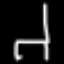
Label: chair